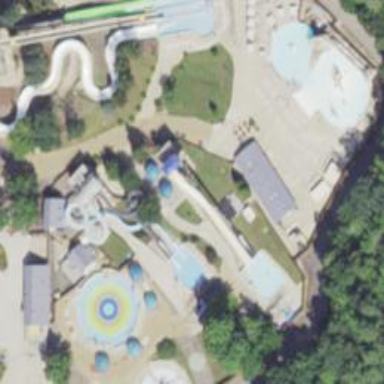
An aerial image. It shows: Water slide attraction.